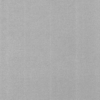
Label: dusty